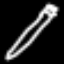
Label: pencil